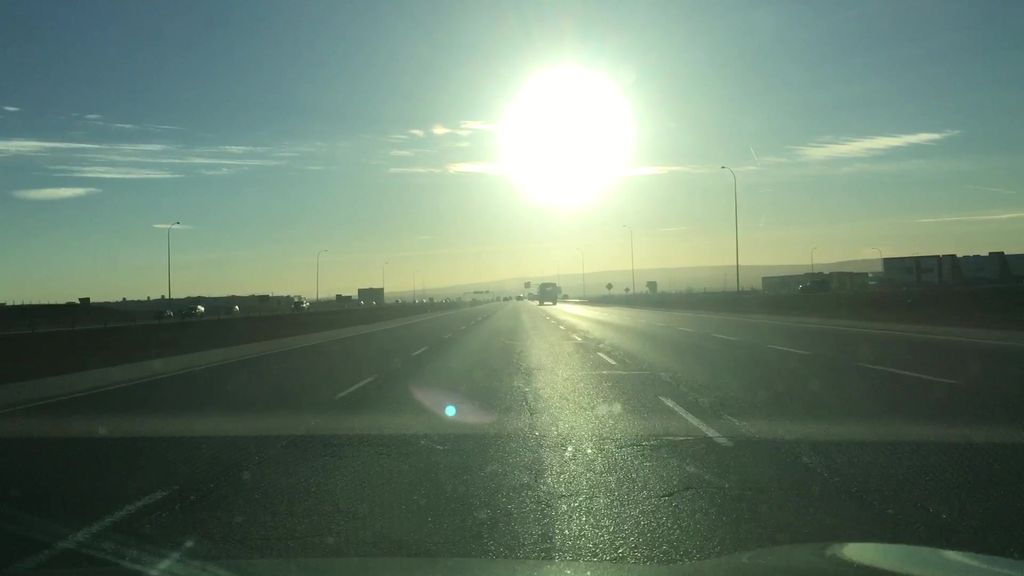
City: calgary